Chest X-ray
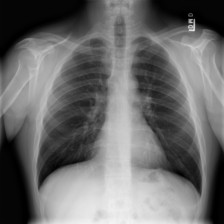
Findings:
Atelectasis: negative
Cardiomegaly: negative
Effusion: negative
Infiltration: negative
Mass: negative
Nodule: negative
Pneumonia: negative
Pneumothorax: negative
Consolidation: negative
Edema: negative
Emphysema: negative
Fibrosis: negative
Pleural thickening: negative
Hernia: negative